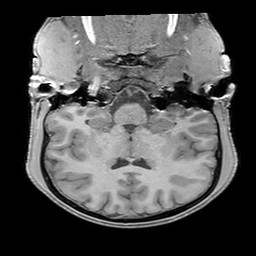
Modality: T1w
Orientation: sagittal
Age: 26
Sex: male
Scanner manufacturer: philips
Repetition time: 0.0076 s
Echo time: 0.0024 s